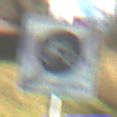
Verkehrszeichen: EndeFahrradstrasse
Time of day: MorningAfternoon
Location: Outdoor (Nature)
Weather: PartlyCloudy
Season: NotSpecified
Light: Natural